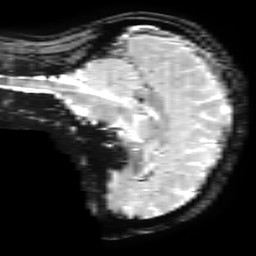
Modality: T2starw
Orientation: sagittal
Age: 22
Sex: female
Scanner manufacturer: ge
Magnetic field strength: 3 T
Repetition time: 0.65 s
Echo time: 0.02 s